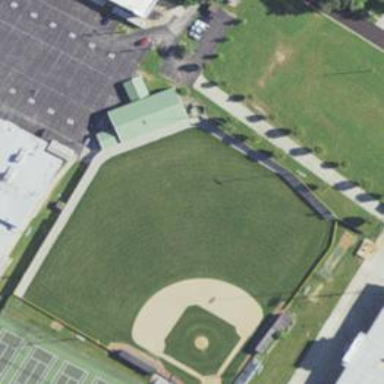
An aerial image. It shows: Baseball pitch for leisure and sports activities.